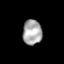
Tissue: skin
Cell type: Epithelial cells
Senescence score: 0.2233
Nuclear area (px): 465
Mean DAPI intensity: 171.682